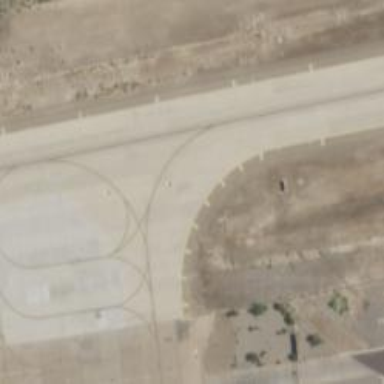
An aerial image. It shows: View of taxiway at the airport.